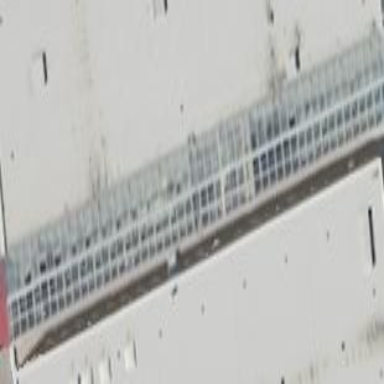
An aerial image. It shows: Building with gabled roof made of glass.